Question: I have a triple join that looks like this:
'''
select DATE_FORMAT(Posts.PostDate, '%Y-%m-%d'), (Tags.TagName)
from Posts
join PostTags
on Posts.PK_PostID = PostTags.FK_PostID
join Tags
on Tags.PK_TagID = PostTags.FK_TagID
where Tags.TagName = 'Money'
'''
The result looks like this:

But I want it to be grouped by the date, and then next to it the number of times the tag is used. I can't figure it out. Something like this:
'''
2012-12-26 10
2012-12-27 4
'''
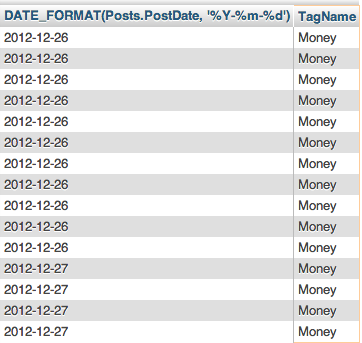
Answer: Without a fiddle, I believe what you want is this:
'''
select DATE_FORMAT(Posts.PostDate, '%Y-%m-%d'), count(Tags.TagName)
from Posts
join PostTags
on Posts.PK_PostID = PostTags.FK_PostID
join Tags
on Tags.PK_TagID = PostTags.FK_TagID
where Tags.TagName = 'Money'
group by DATE_FORMAT(Posts.PostDate, '%Y-%m-%d')
'''